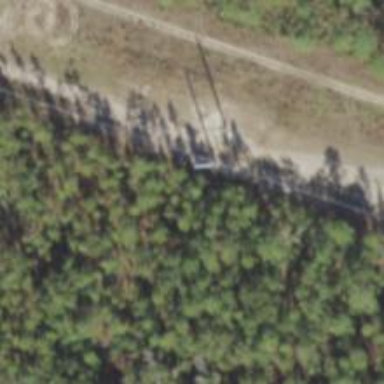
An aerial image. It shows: Power pole.